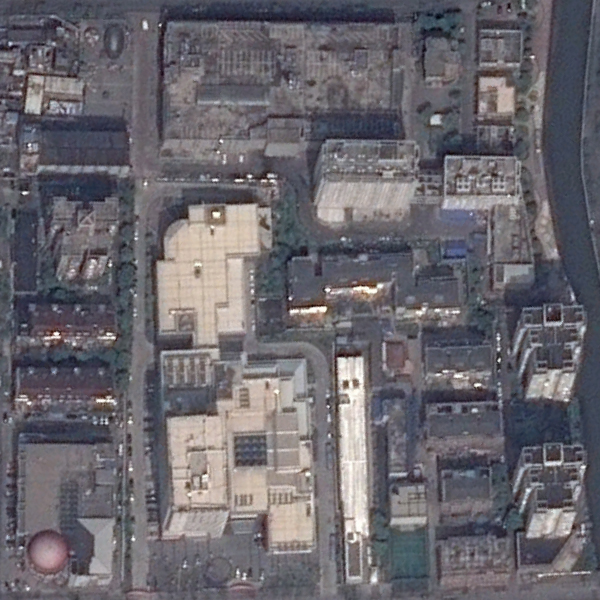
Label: Commercial